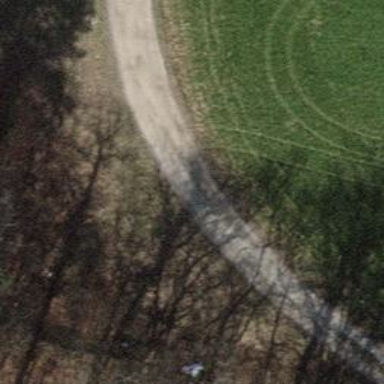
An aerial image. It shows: Track with compacted grade3 surface.